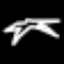
Label: palm tree